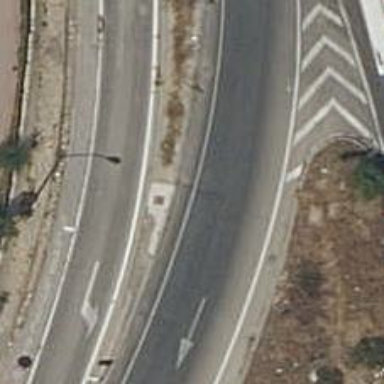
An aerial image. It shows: Tertiary_link road with asphalt surface.